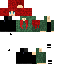
A female human skin with dark skin, wearing red long hair dressed in a red hoodie and black pants, featuring a closed mouth.